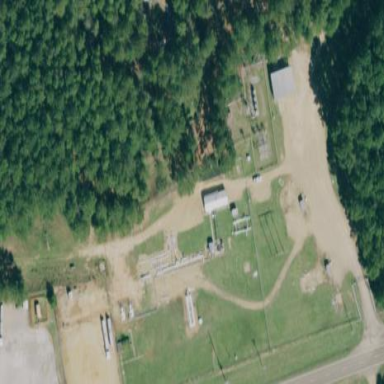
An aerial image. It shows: Industrial area with oil substation surrounded by fence. The substation is for pumping.